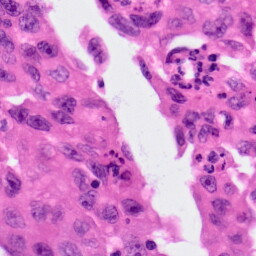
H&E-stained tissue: Lung